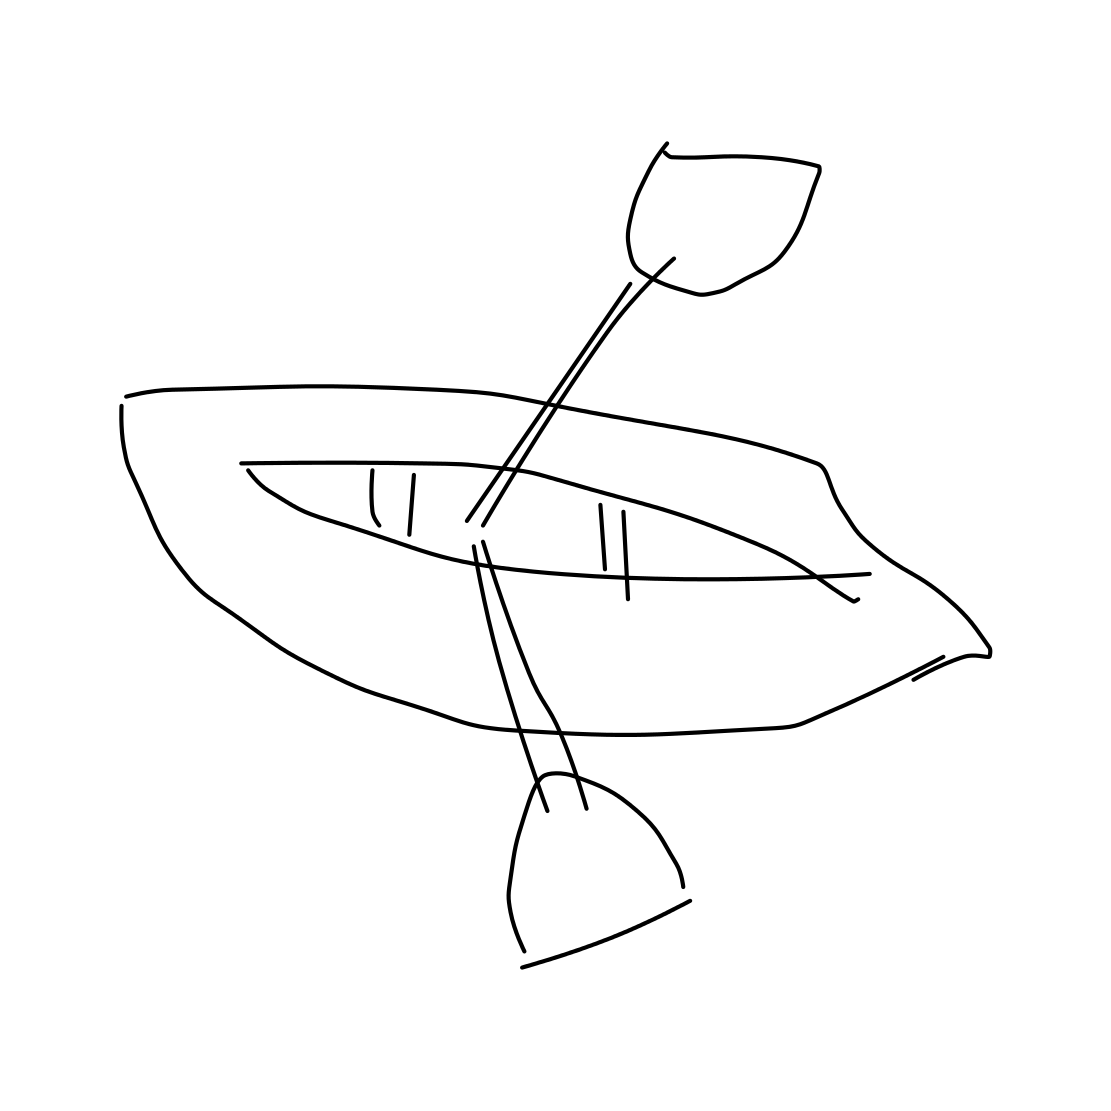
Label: canoe